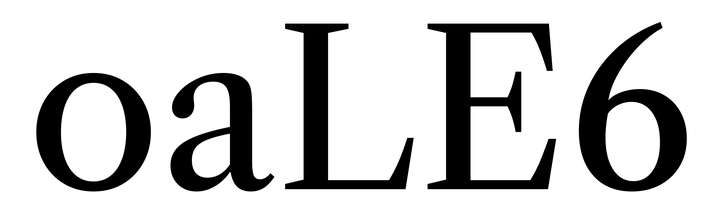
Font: LibreCaslonText_Regular